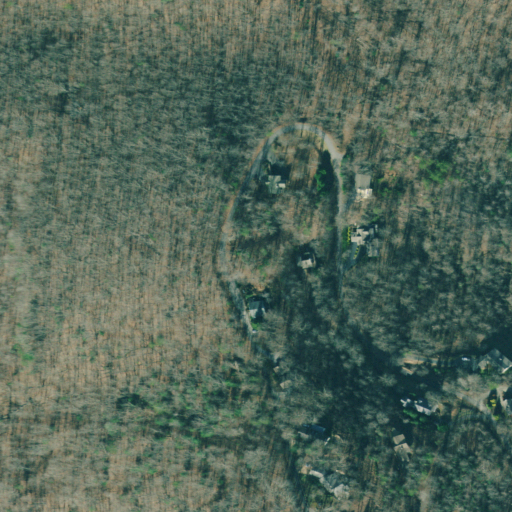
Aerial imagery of ridge(s) in Georgia named Long Ridge containing deciduous forest, open development, and shrub